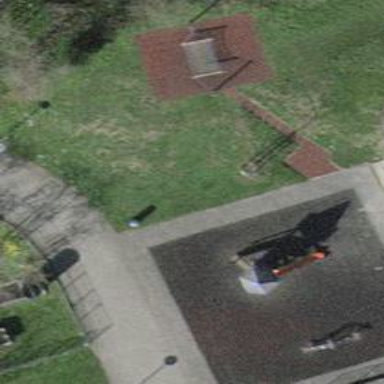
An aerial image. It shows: Playground area for leisure land.